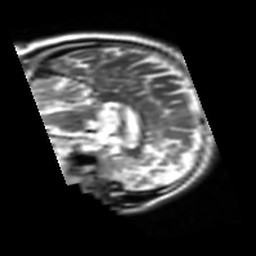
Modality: T2w
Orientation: sagittal
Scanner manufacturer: siemens
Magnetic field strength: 3 T
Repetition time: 6.15 s
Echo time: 0.086 s